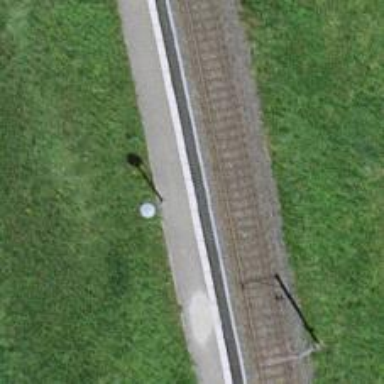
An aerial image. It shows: Platform for public transport and railway services.